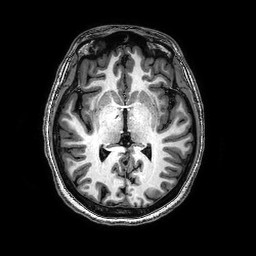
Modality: T1w
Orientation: coronal
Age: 25
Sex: female
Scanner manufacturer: philips
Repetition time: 0.008139 s
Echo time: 0.00374 s